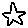
Label: star